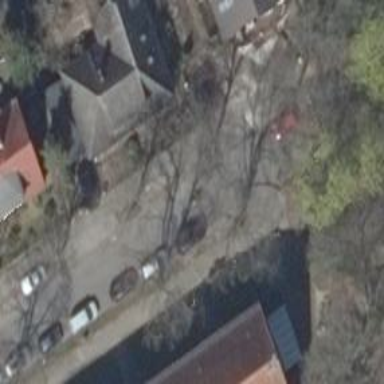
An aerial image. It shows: Deciduous broadleaved tree.